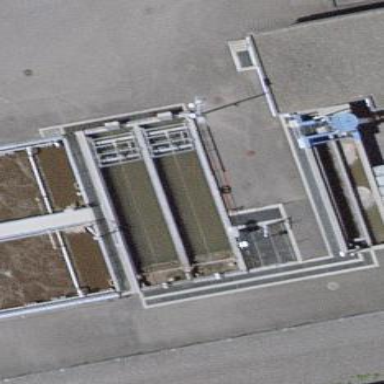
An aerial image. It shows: Image of wastewater.